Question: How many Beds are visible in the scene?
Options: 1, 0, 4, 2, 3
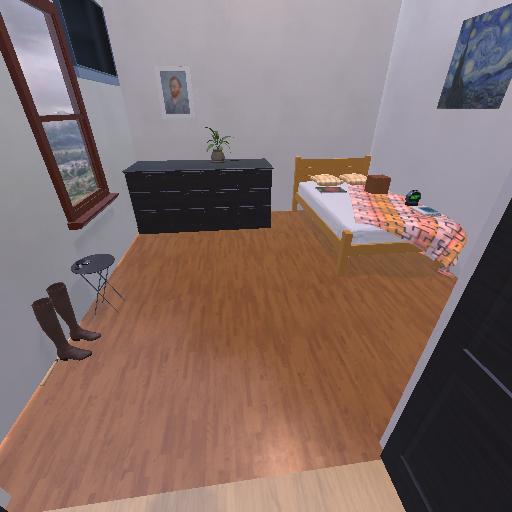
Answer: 1